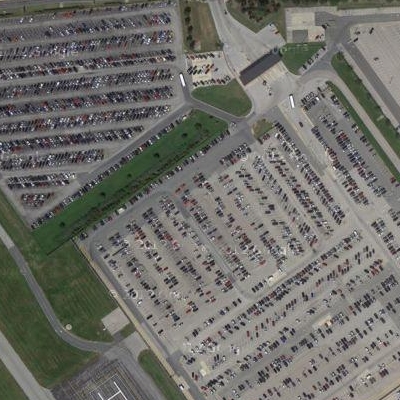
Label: Parking